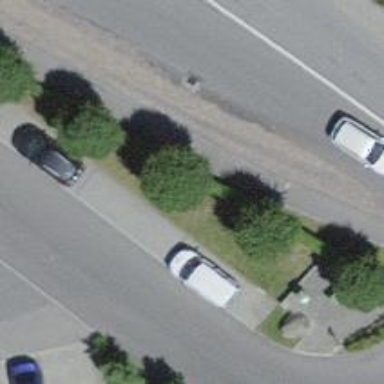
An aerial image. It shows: Bus stop with platform for public transport.